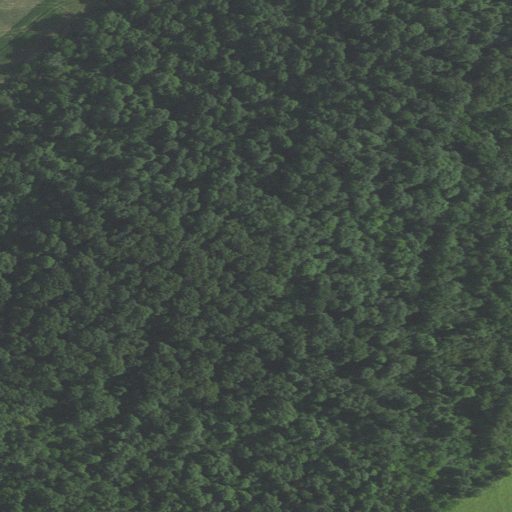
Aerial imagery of mountain in Indiana named Smith Hill containing deciduous forest, cultivated crops, and pasture